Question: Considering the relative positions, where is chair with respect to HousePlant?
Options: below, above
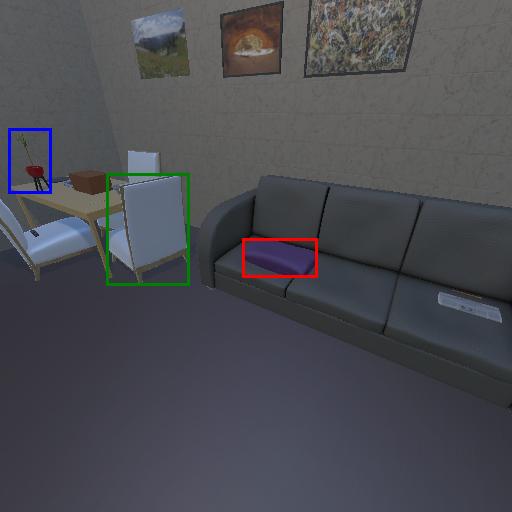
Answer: below